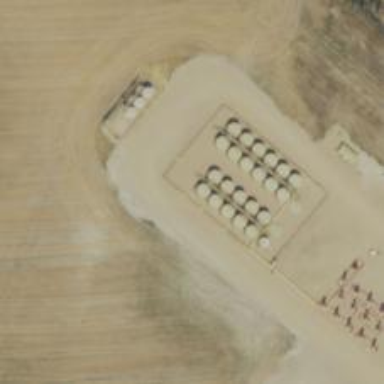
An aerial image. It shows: Storage tank with man-made structure.